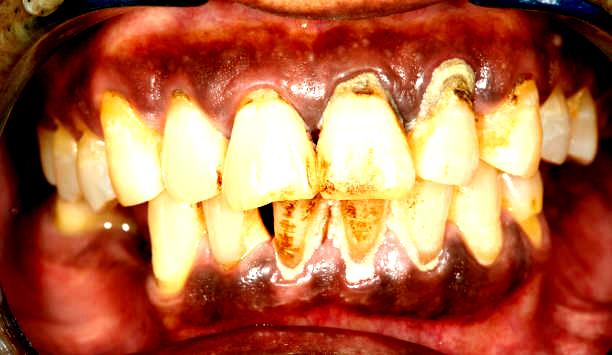
Condition: Calculus